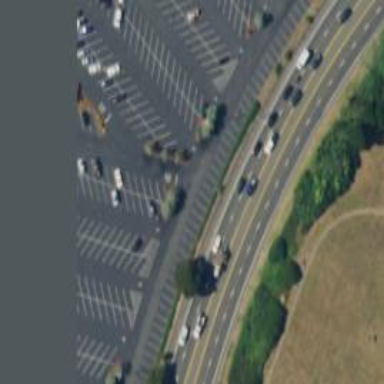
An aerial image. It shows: Asphalt trunk highway.